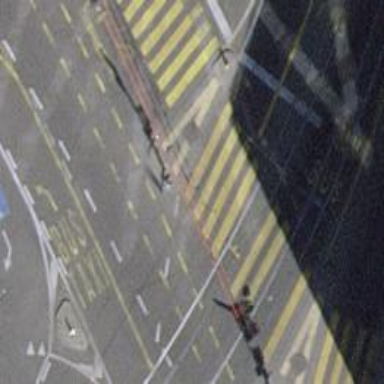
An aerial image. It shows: Crossing with traffic signals.